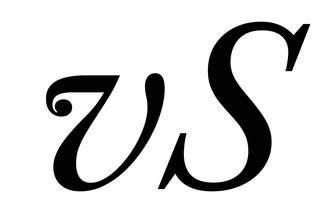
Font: LibreCaslonText-Italic_Italic